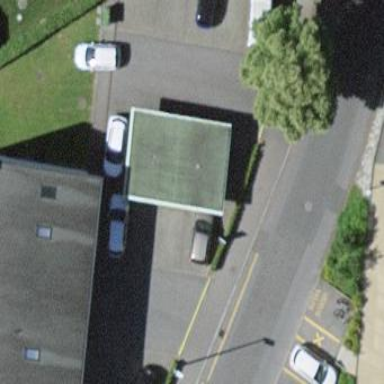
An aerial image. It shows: Shed building.